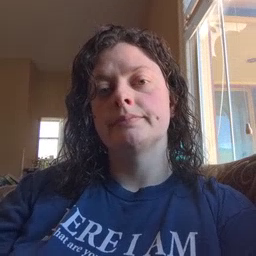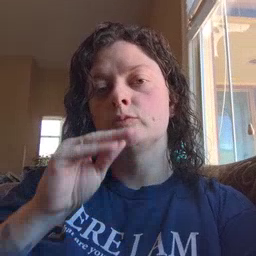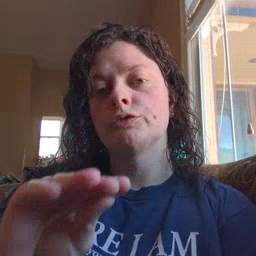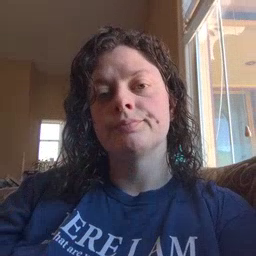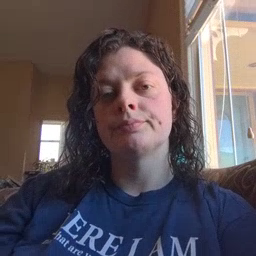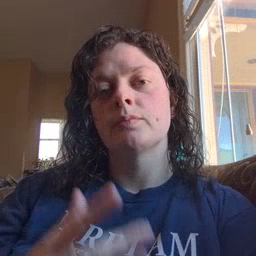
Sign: kiss